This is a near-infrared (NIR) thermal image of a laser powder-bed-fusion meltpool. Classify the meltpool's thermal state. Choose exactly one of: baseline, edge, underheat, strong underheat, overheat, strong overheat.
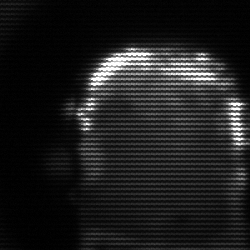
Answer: strong underheat